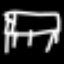
Label: bed